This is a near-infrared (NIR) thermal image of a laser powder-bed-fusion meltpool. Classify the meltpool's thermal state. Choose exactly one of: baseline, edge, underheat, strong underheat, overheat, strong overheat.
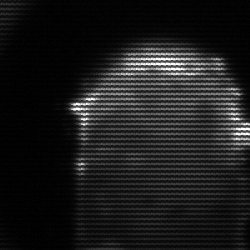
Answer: baseline